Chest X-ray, PA view. Patient: 26 years old, sex F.
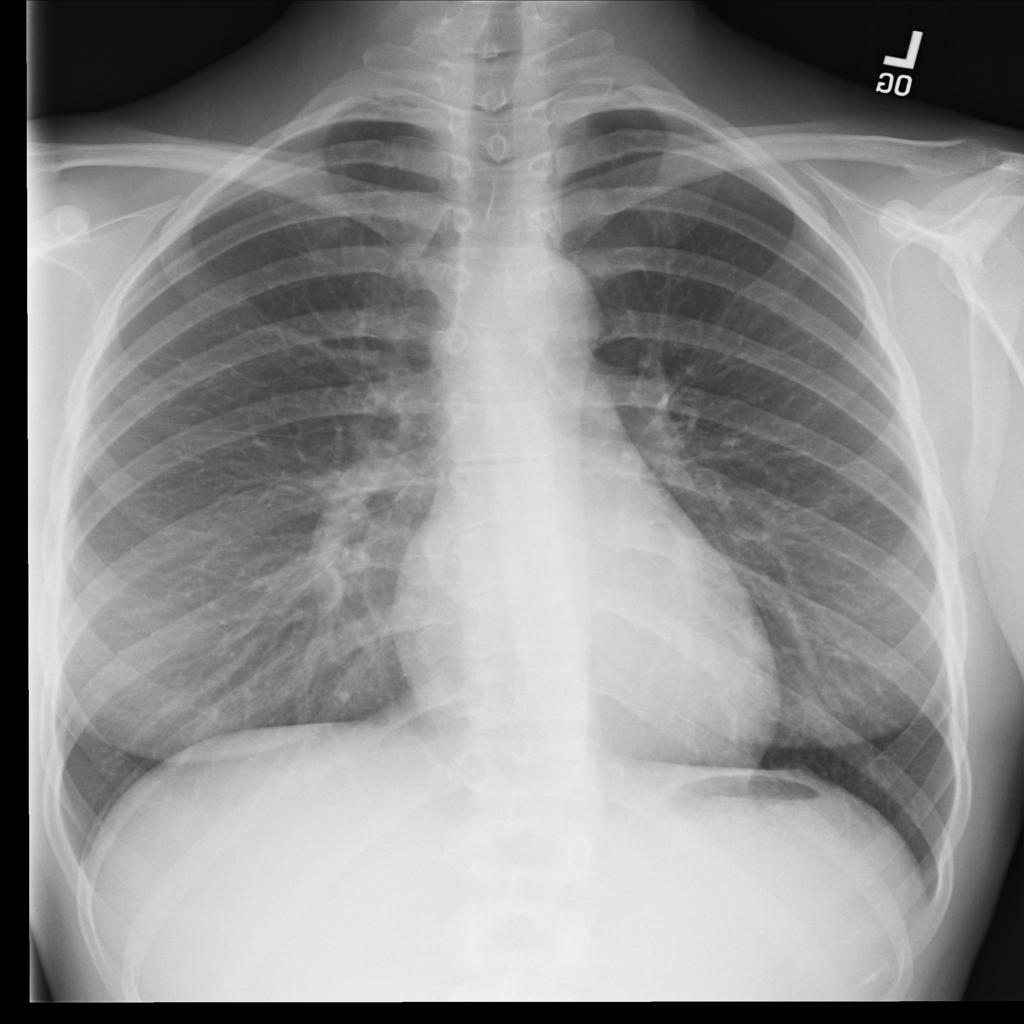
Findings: Infiltration